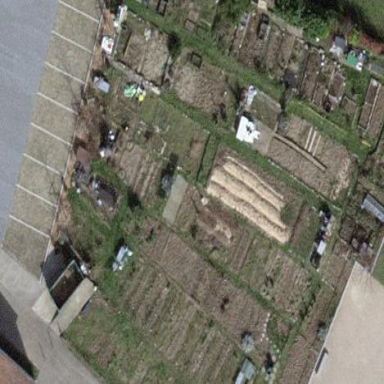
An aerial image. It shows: Allotments area.